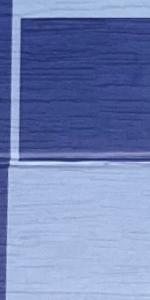
Label: Empty